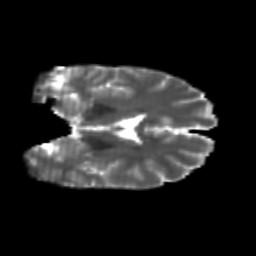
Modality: T2w
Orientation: coronal
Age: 22
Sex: female
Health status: healthy
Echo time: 0.074 s